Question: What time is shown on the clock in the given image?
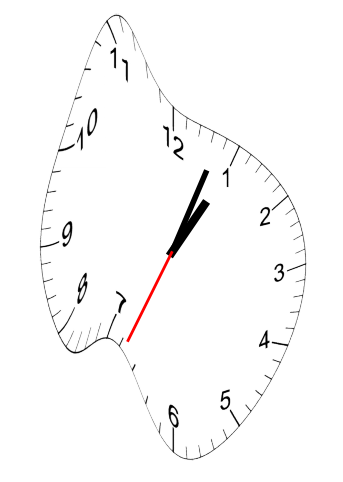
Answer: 01:03:34